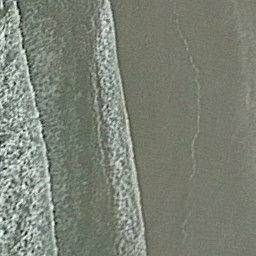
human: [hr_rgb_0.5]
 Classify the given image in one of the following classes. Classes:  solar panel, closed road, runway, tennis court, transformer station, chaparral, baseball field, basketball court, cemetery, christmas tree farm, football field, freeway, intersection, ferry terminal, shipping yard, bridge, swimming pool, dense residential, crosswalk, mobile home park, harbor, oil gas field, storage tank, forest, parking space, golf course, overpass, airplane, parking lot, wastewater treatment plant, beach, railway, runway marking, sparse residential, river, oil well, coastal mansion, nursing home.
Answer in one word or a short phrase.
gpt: beach